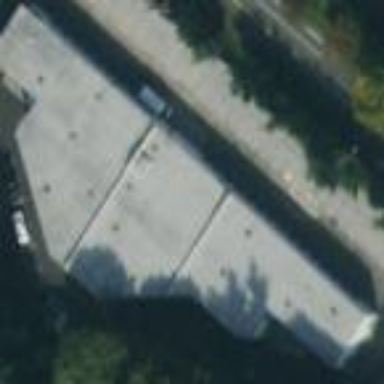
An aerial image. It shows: Storage rental shop located in building.